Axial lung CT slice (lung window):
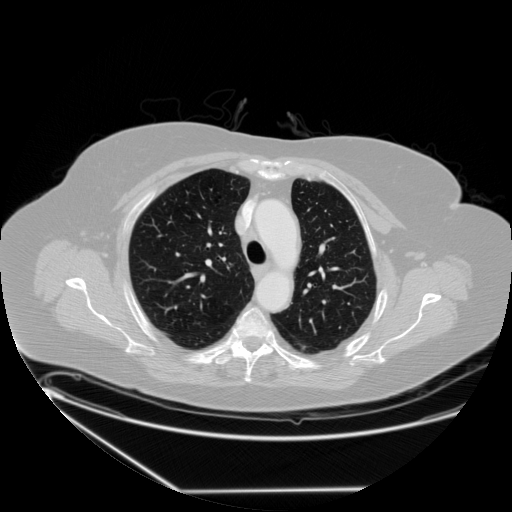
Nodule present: no